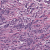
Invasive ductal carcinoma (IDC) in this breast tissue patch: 1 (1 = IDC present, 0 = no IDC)